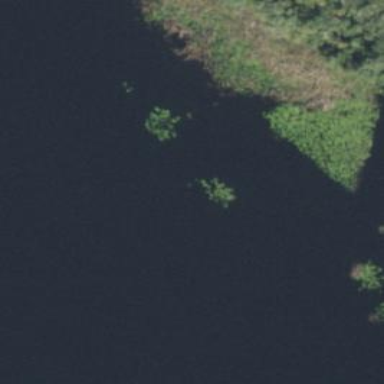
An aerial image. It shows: Wetland area.